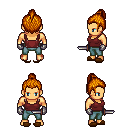
a pixel art fantasy rpg character, male body template, human, tanned skin, maroon pirate shirt, teal pants, dark blonde short topknot hairstyle, metal gloves, brown slippers, dagger, four views (front, back, left, right), 2x2 character sprite sheet, small pixel art, hard edges, no anti-aliasing